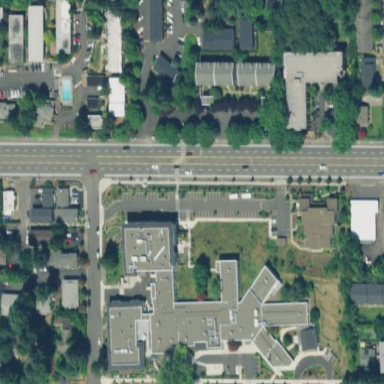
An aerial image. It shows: Residential building serving as nursing home facility.